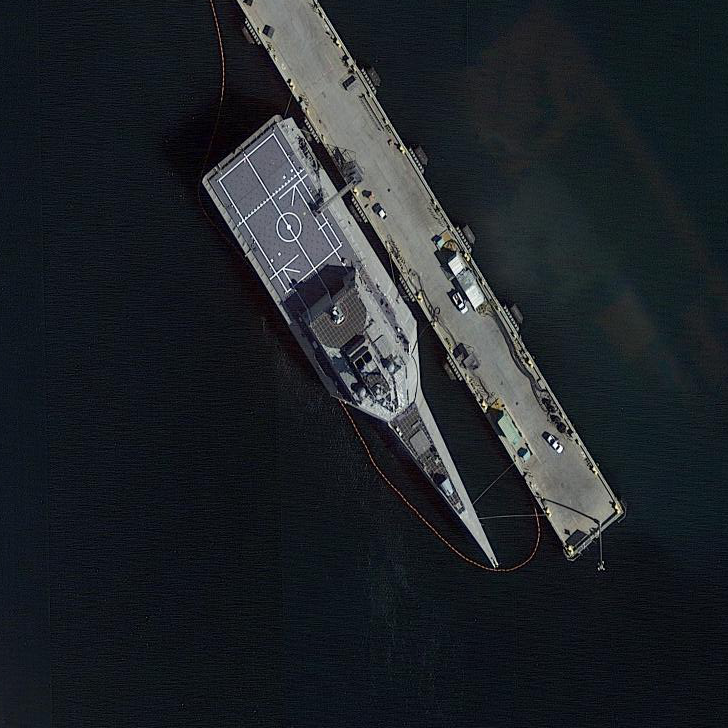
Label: Independence-class_combat_ship